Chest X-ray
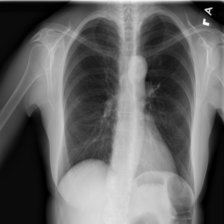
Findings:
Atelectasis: negative
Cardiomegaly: negative
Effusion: negative
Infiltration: negative
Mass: negative
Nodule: negative
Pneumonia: negative
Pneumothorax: negative
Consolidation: negative
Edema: negative
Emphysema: negative
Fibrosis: negative
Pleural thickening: negative
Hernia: negative